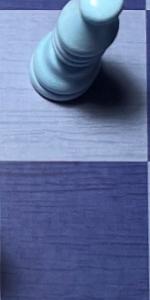
Label: Empty